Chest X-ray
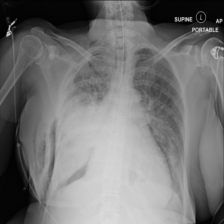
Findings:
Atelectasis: negative
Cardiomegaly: negative
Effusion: positive
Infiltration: negative
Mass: negative
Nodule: negative
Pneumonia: negative
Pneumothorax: positive
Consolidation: negative
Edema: negative
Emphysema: positive
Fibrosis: negative
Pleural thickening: negative
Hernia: negative